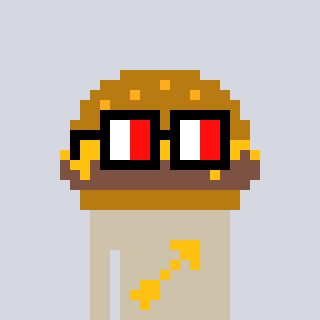
a pixel art character with square glasses with black frames and red eyes, a burger-shaped head and a bege-colored body on a cool background